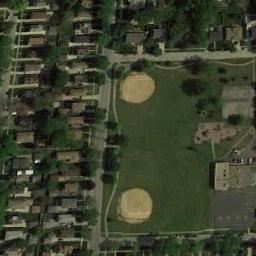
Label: baseball_diamond